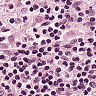
Metastatic tissue present: no